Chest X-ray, PA view. Patient: 57 years old, sex F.
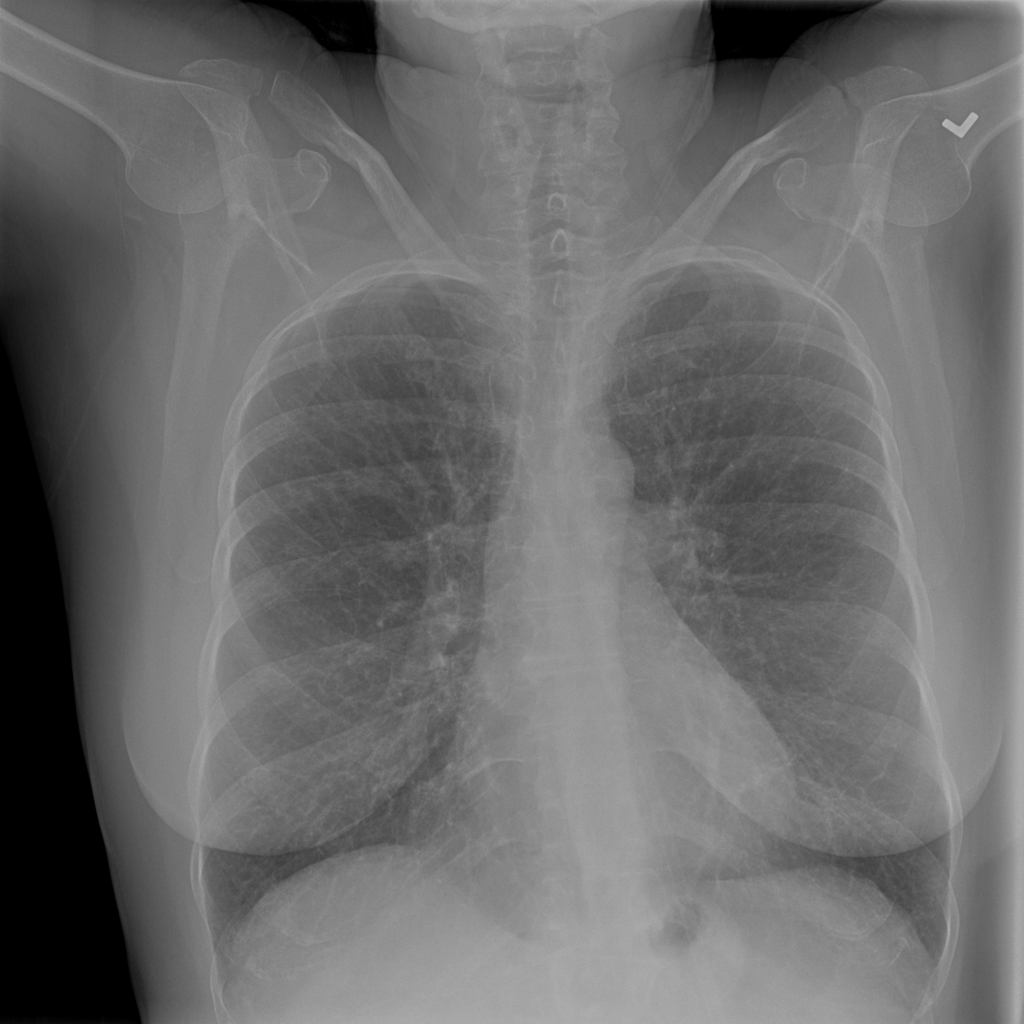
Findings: No Finding